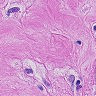
Metastatic tissue present: yes